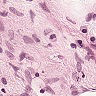
Metastatic tissue present: no